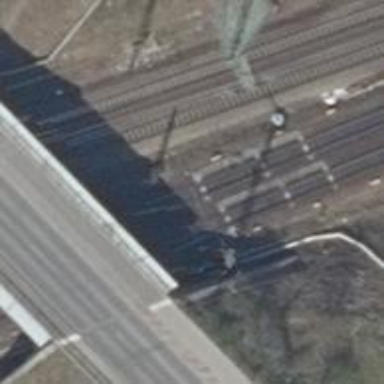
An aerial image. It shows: Railway track with contact line for electrification.